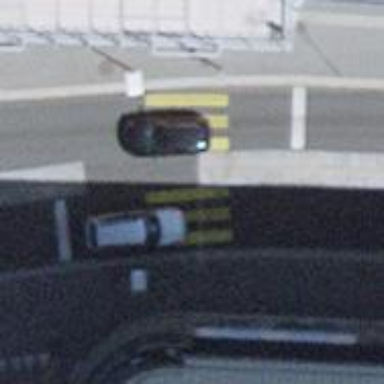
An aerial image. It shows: Zebra crossing on the road.